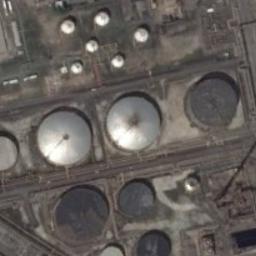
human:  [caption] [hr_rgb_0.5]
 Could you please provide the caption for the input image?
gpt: There are many storage tanks of different sizes .

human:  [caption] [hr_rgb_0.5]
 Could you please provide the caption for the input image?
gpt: There are many differently sized storage tanks in the factory .

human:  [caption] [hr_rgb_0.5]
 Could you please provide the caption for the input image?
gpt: There are many white and black storage tanks on the bare land .

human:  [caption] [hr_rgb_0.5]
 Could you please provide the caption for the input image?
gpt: There are two rows of storage tanks on each open lot .

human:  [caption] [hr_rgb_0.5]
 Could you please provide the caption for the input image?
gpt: There are some storage tanks of different sizes .